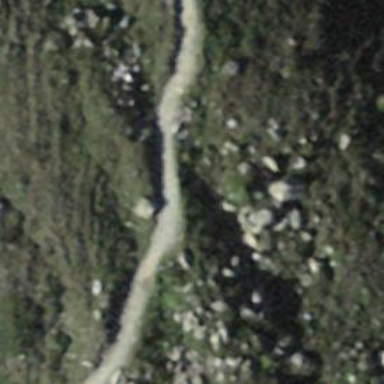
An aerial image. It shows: Gravel path with excellent trail visibility.